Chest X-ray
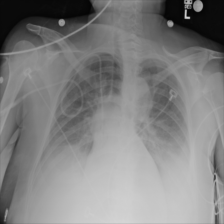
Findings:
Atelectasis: negative
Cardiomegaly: negative
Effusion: positive
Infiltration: positive
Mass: negative
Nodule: negative
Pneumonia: negative
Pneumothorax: negative
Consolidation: negative
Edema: negative
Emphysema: negative
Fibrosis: negative
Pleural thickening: negative
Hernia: negative